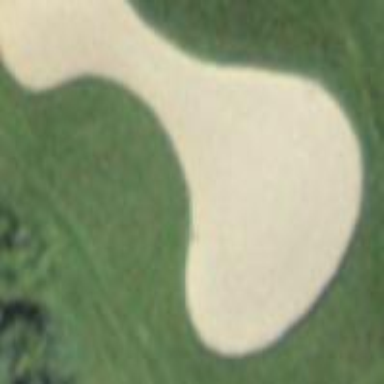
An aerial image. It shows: Sandy area is golf bunker.